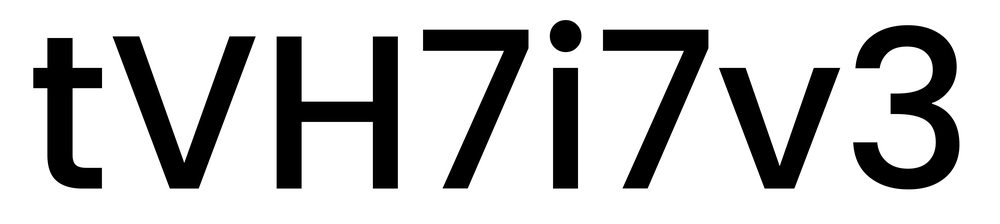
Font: Poppins-Medium